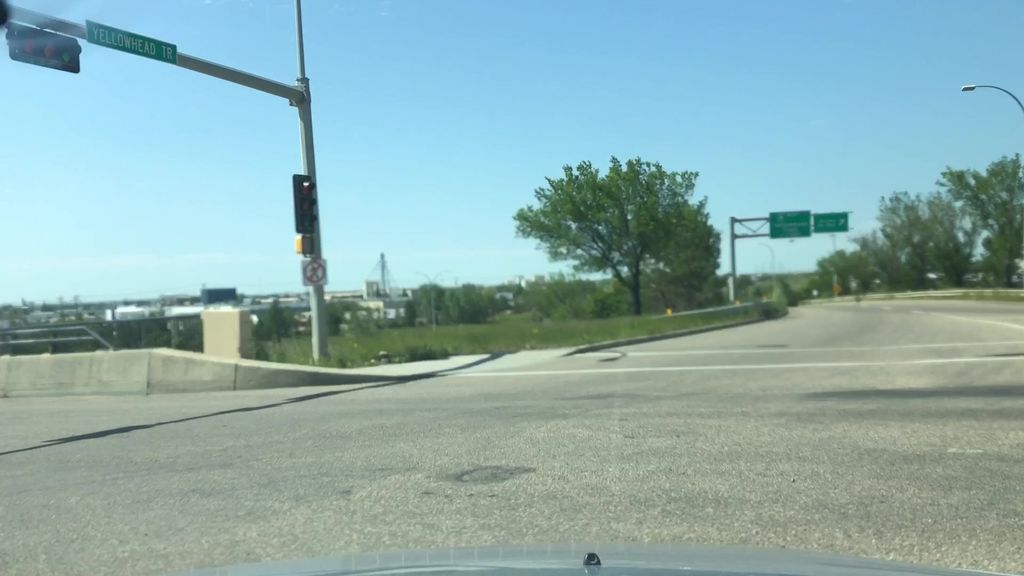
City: edmonton